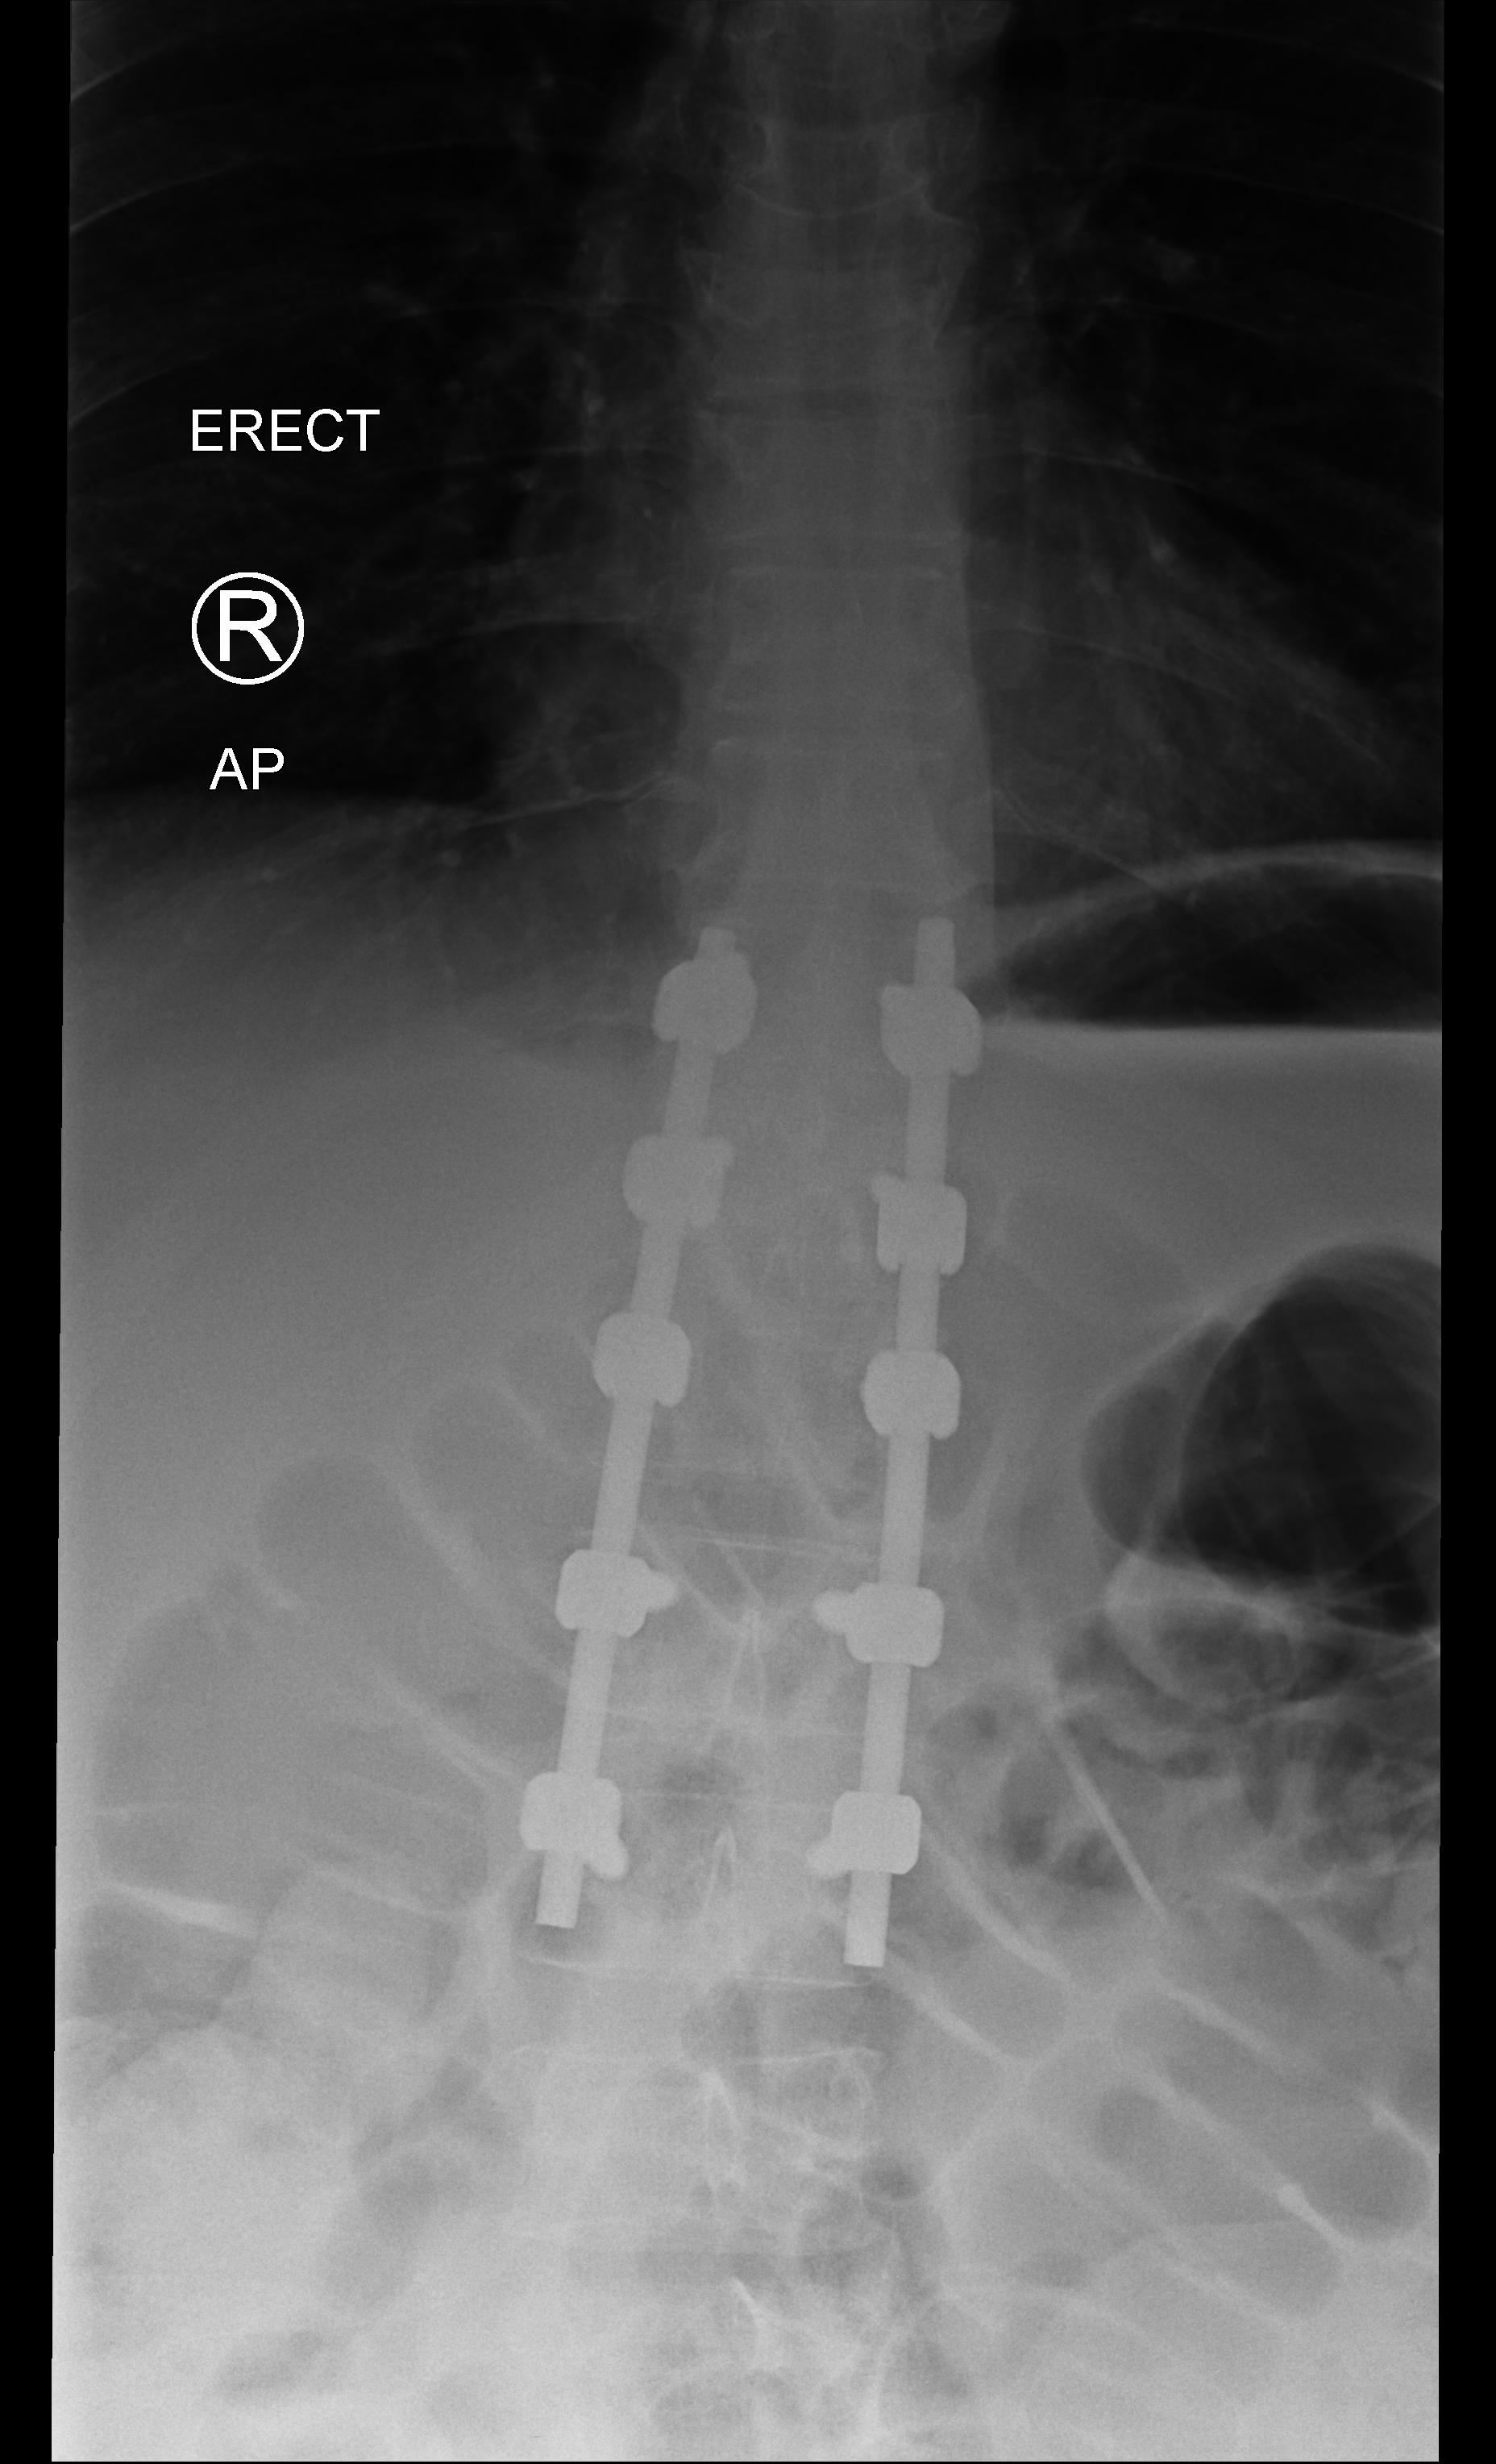
View: AP
Implant manufacturer: Depuy expedium (Synthes)